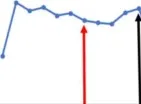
Phenoxybenzamine was used from the 7th day. The red arrow indicates the start of the treatment with phenoxybenzamine, and the black arrow indicates the increase of the dosage of phenoxybenzamine. (E) Daily maximum temperature.
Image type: pathology (immunostaining)